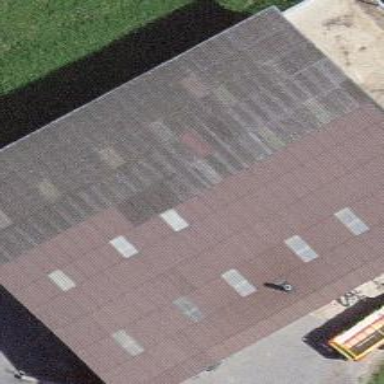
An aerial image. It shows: Shed.